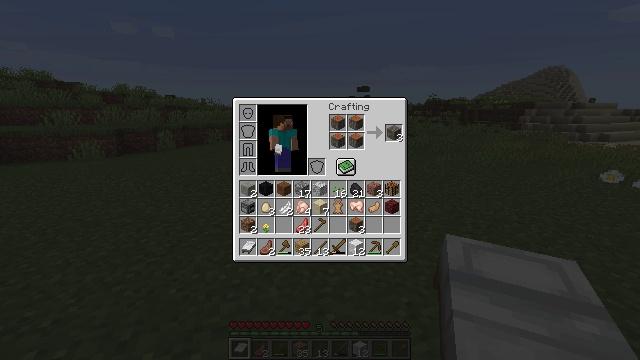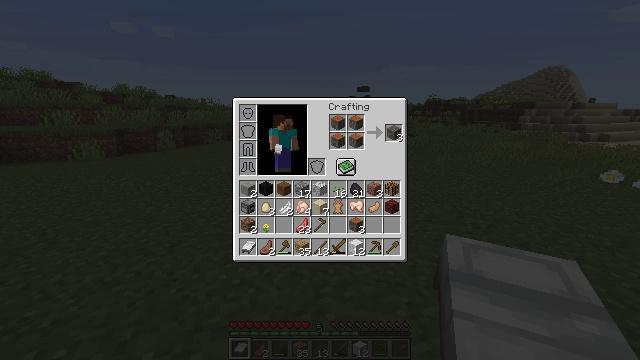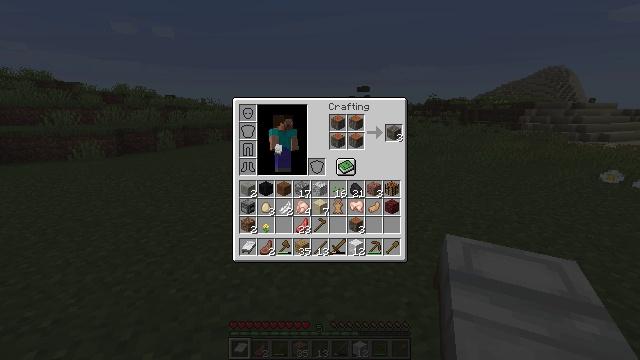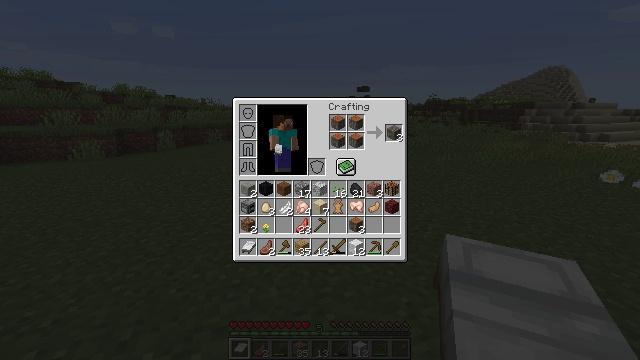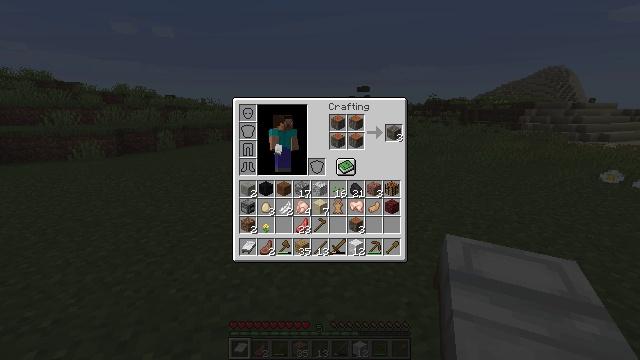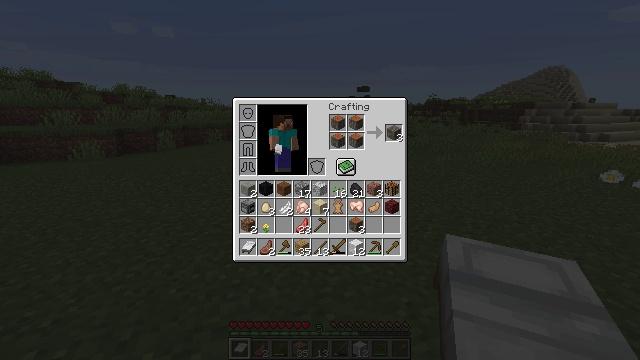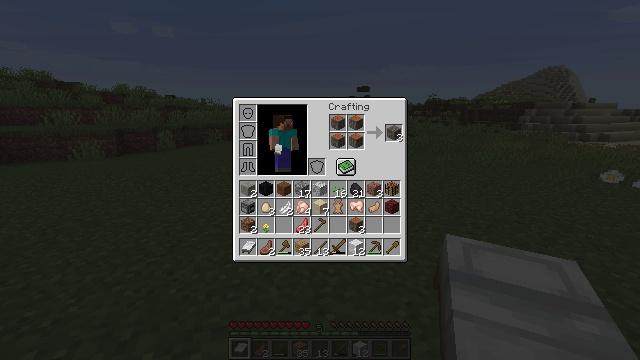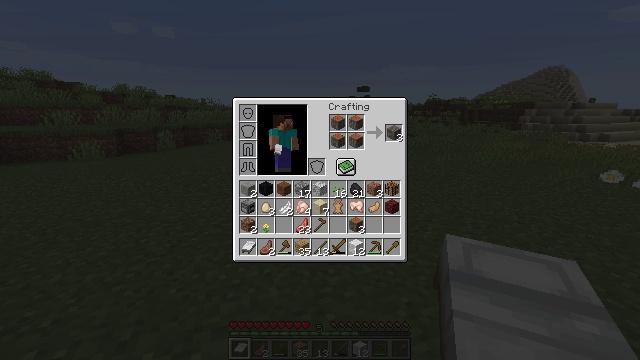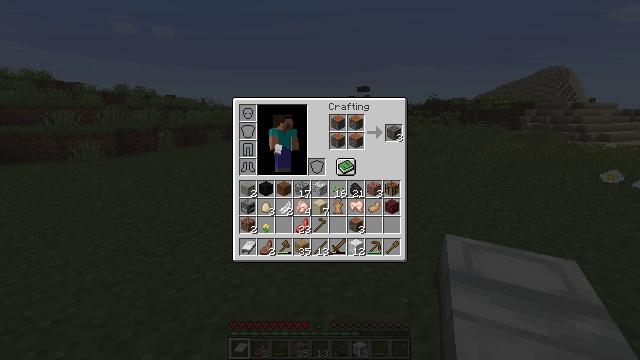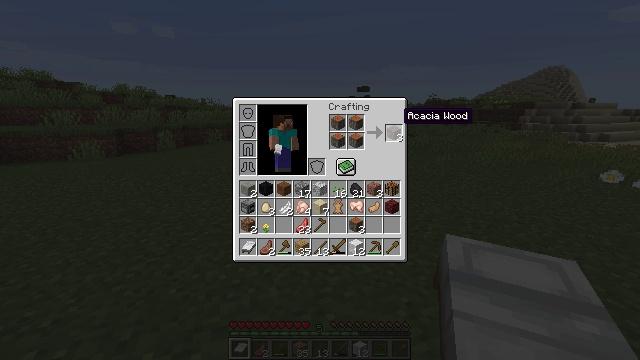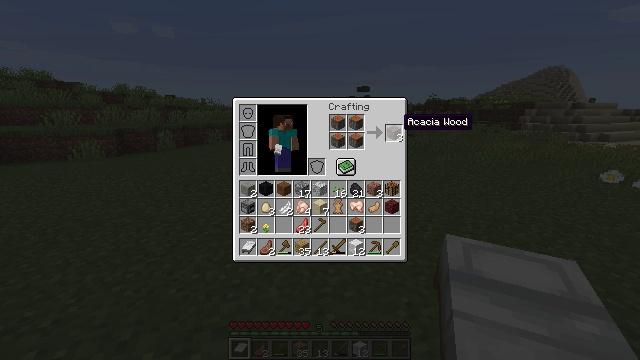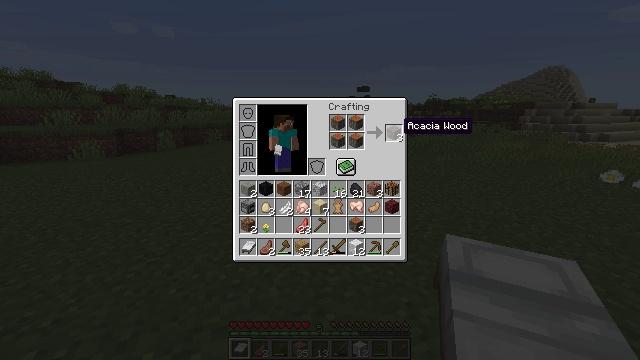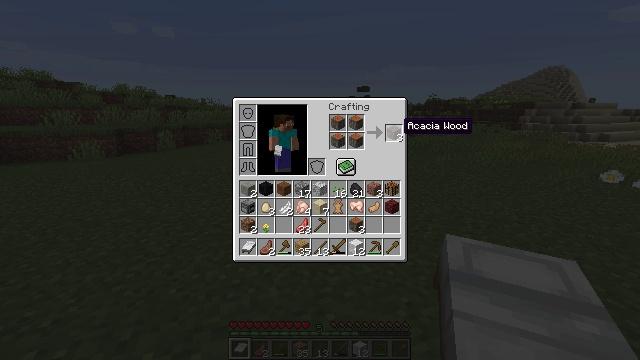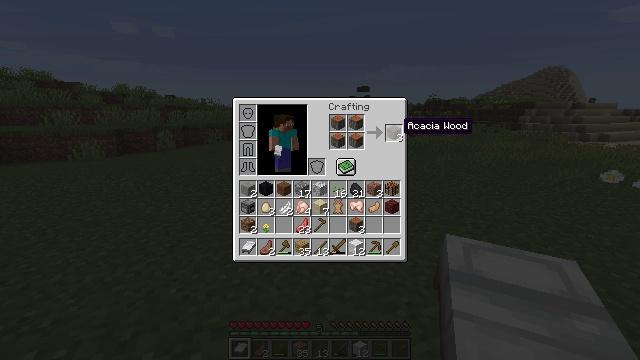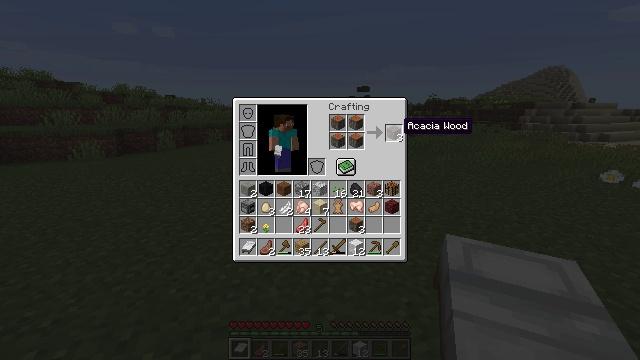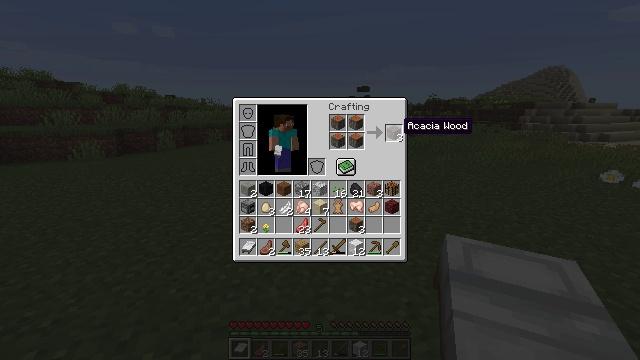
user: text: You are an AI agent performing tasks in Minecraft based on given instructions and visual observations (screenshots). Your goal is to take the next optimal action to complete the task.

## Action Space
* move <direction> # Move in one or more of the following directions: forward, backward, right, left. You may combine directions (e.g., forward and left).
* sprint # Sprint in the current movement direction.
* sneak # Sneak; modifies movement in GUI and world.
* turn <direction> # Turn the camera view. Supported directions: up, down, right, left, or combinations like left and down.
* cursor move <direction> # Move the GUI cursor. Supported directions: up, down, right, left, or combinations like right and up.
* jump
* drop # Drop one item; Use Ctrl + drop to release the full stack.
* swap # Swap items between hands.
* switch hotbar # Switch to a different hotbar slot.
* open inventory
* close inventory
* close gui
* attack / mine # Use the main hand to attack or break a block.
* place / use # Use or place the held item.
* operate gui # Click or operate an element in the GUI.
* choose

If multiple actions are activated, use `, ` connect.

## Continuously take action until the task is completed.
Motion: motion action
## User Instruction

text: Make acacia wood from acacia logs.
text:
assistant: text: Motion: cursor move right
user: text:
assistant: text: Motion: no_op
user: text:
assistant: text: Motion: no_op
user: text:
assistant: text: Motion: no_op
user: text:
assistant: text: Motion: no_op
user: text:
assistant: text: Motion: no_op
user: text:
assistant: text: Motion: no_op
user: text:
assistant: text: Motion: no_op
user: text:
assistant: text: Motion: no_op
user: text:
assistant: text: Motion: no_op
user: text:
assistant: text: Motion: no_op
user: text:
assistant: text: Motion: no_op
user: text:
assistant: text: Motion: no_op
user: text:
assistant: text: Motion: no_op
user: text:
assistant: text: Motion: no_op
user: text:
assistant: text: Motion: no_op
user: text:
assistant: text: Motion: no_op
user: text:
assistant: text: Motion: no_op
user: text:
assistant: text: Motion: no_op
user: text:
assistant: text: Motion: no_op
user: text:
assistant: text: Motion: no_op
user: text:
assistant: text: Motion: no_op
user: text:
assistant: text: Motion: no_op
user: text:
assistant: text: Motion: no_op
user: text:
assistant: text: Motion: no_op
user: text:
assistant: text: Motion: no_op
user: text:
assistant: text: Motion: no_op
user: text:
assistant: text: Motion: no_op
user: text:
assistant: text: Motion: no_op
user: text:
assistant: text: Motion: no_op